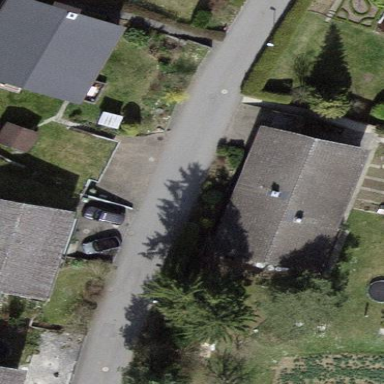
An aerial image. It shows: Detached building.